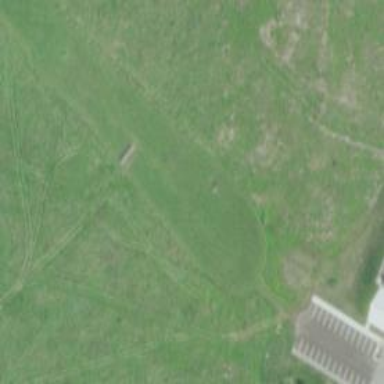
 perfect for leisurely sports activities."